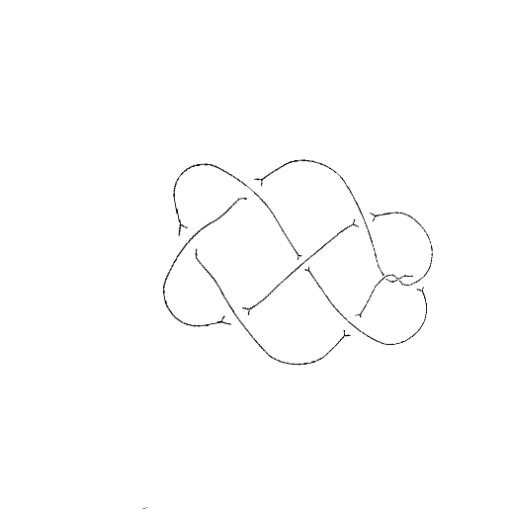
Crossing number: 9